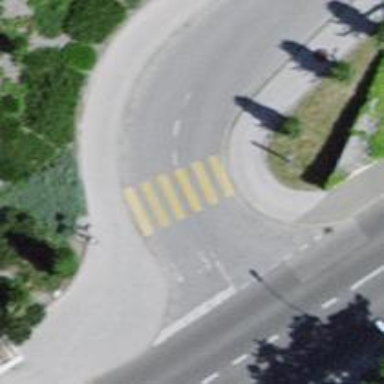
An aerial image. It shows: Kerb serving as barrier.